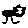
Label: cat